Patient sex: F
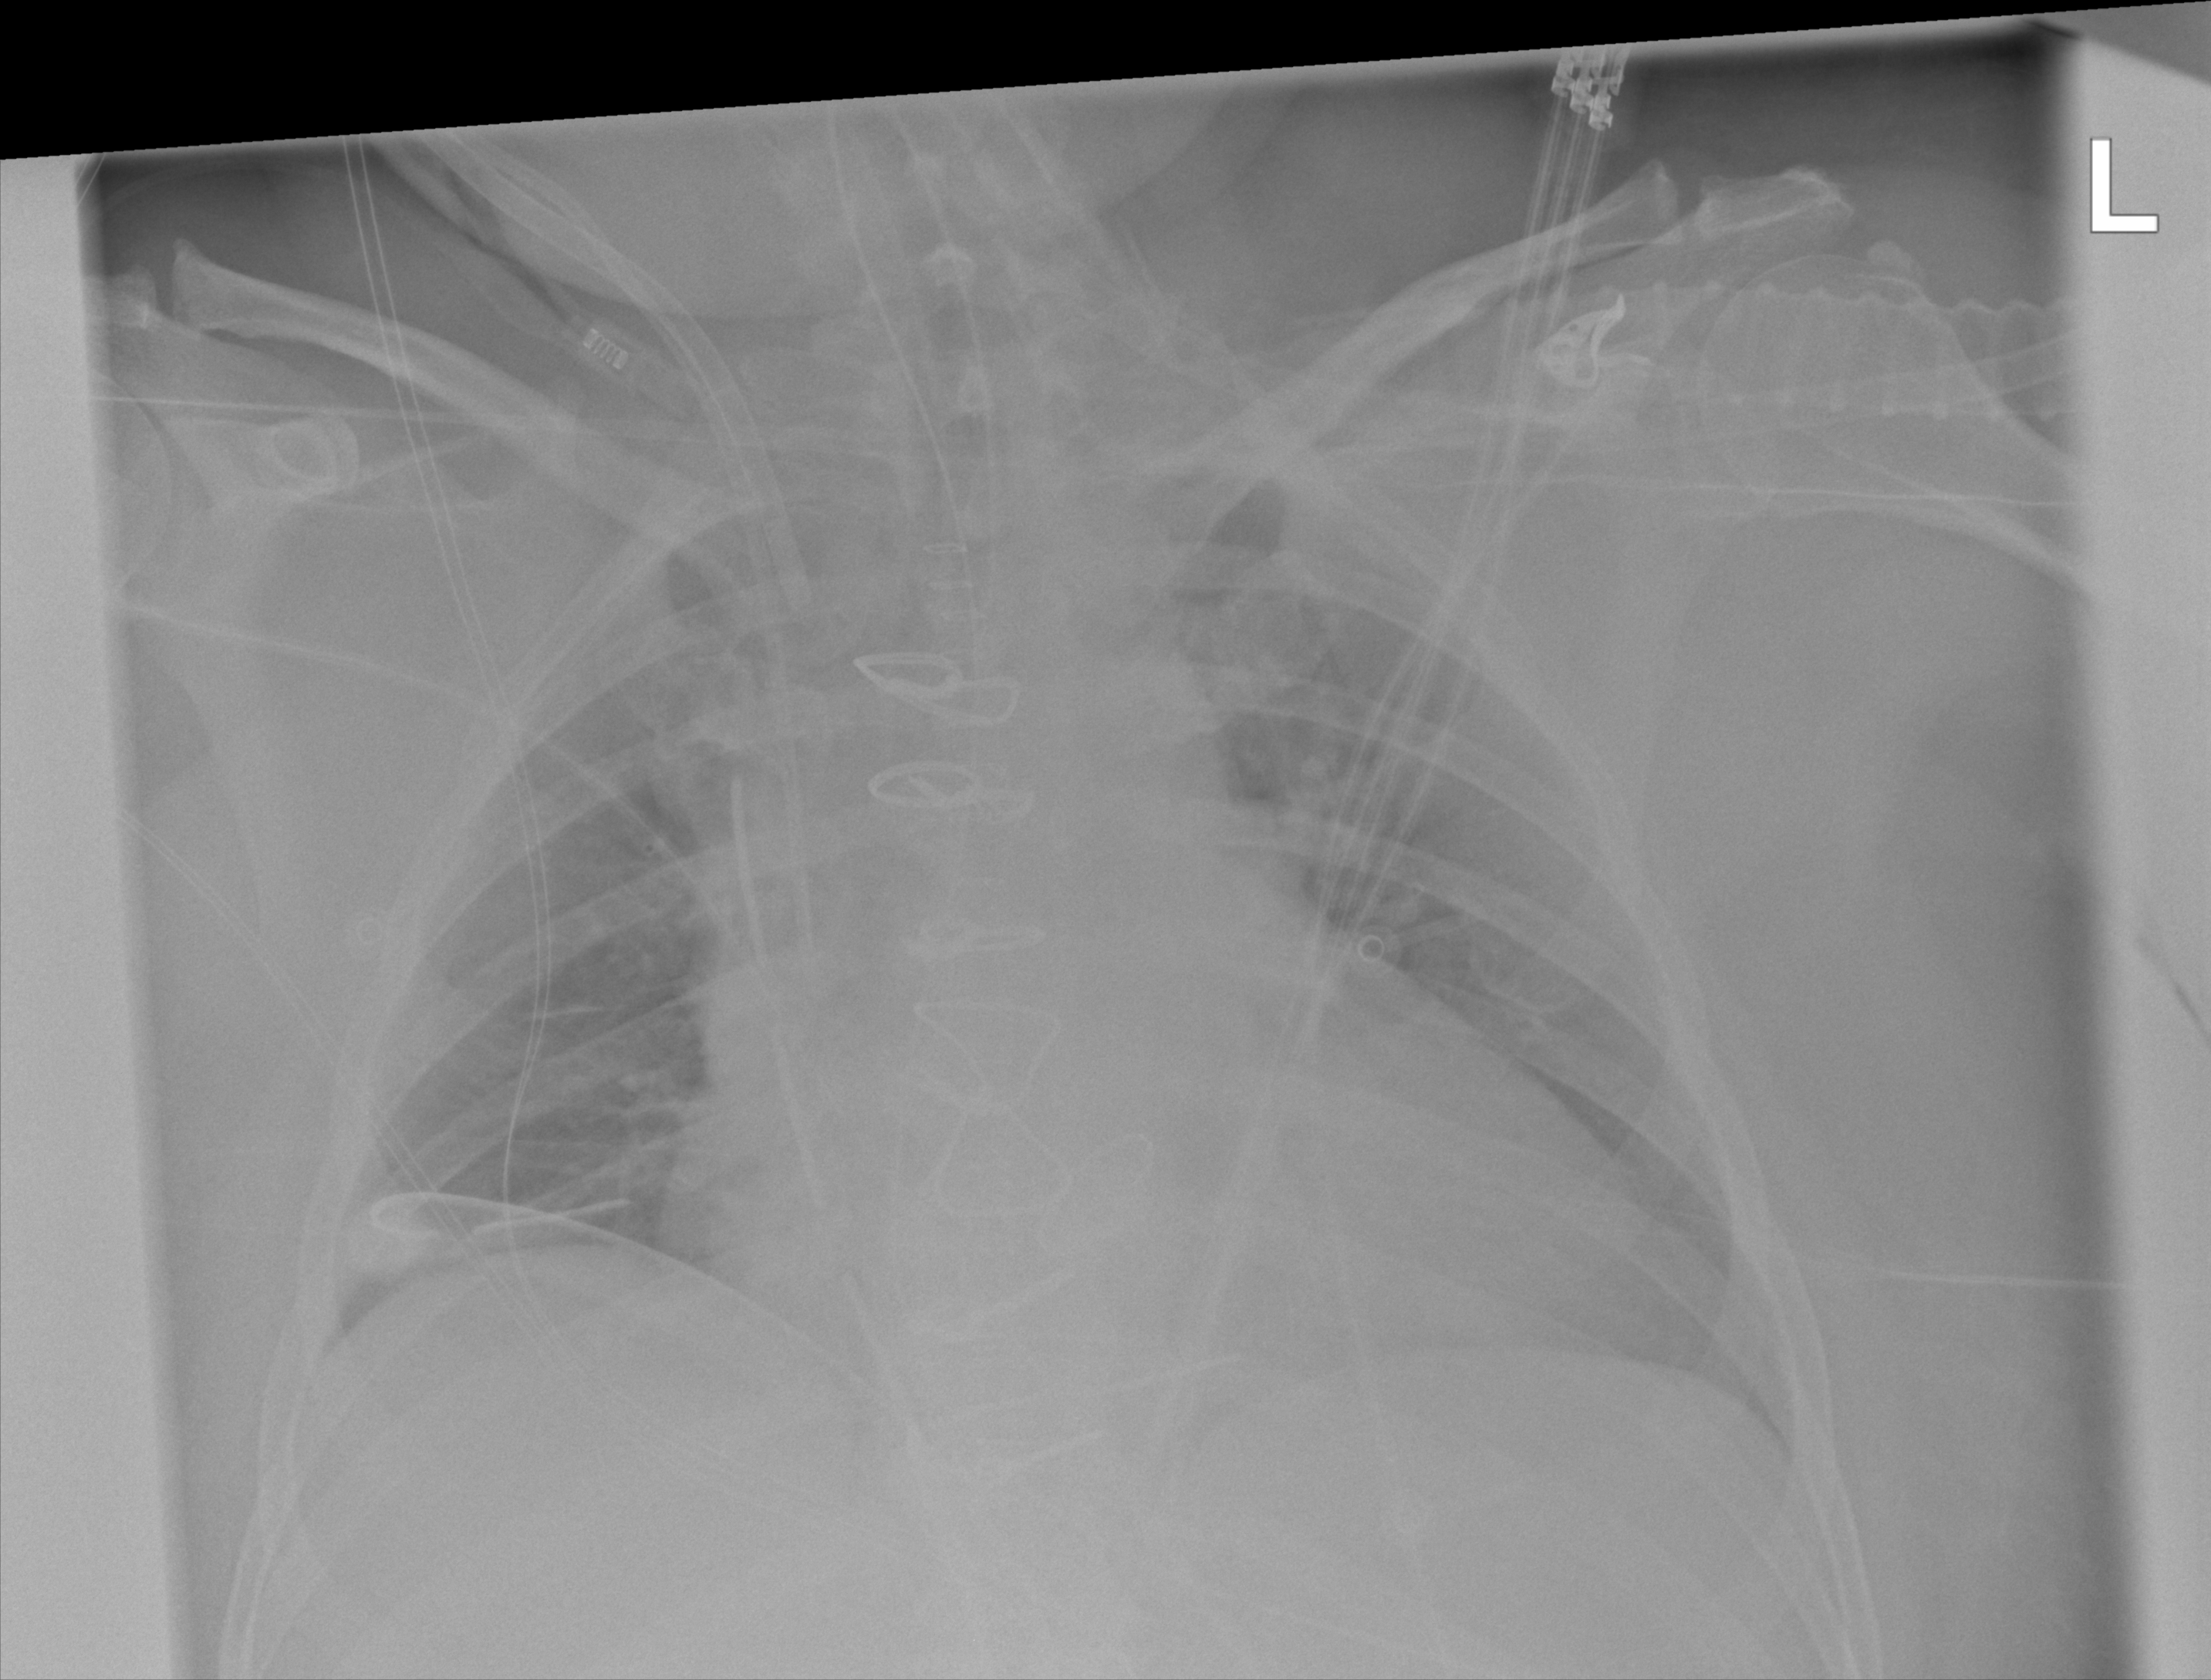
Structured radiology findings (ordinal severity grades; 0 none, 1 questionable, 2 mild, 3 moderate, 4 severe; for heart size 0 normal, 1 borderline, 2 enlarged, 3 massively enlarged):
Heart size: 2
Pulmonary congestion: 2
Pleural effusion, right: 0
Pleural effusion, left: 0
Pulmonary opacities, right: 0
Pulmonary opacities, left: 0
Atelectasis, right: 2
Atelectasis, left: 2